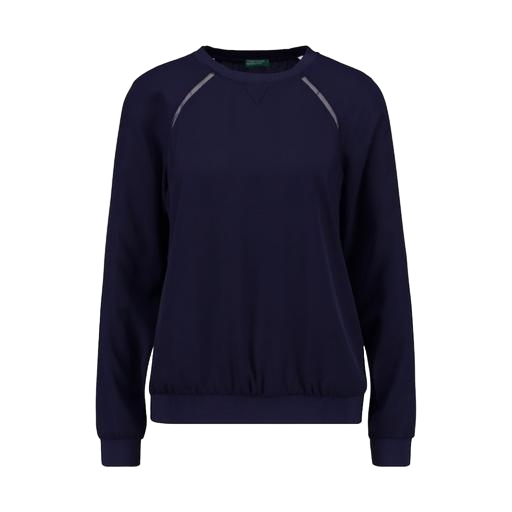
long-sleeve top, blue still long-sleeved top, long sleeved navy blue top, white background